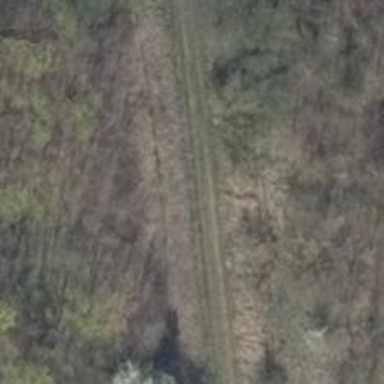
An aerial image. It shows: Grassy track with grade5 tracktype.